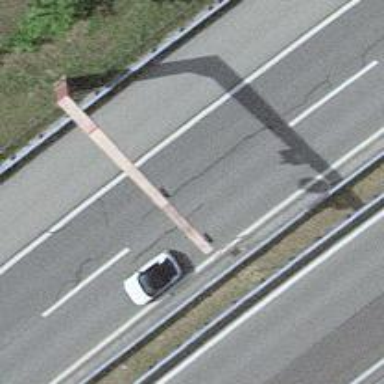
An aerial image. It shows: Gantry structure.